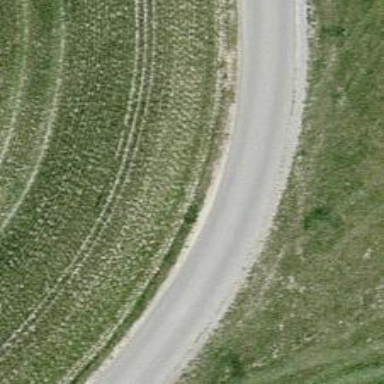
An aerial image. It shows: Unclassified road with asphalt surface.